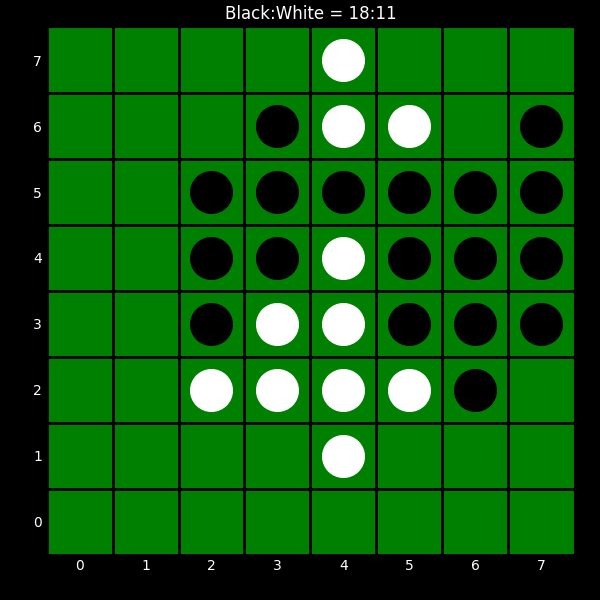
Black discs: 18
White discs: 11